Question: I have some points in my data and I am trying to find the mean (arithmetic mean) distance to a target point.
I am taking two routes here:
One, using the <URL> formula to compute the distance between each point to the target and then getting a mean distance of those distance values.
Other, find the mean point of all points and then find the distance between this mean point and the target point.
I am not sure which approach is correct (both give different answers) if I want to get the average distance of all points to a target point?
My target point is in green and mean point is in red.
Following is my R code:
'''
# three data points
a <- c(1.6, 2.3, 3.4)
b <- c(3.1, 4.1, 0.5)
# target point
t_x <- 1.1
t_y <- 0.1
df <- data.frame("x" = a, "y" = b)
# mean of the distances
df$distance <- sqrt(((df$x - t_x)^2) + ((df$y - t_y)^2))
print(mean(df$distance))
# distance from the mean point to the target
mean_x <- mean(df$x)
mean_y <- mean(df$y)
print(sqrt((mean_x - t_x)^2 + (mean_y - t_y)^2))
# plotting all
ggplot(df, aes(x = x, y = y)) +
geom_point() +
coord_cartesian(xlim = c(-5,5), ylim = c(-5,5)) +
geom_point(aes(x=mean_x, y=mean_y), color = "red") +
geom_point(aes(x=t_x, y=t_y), color = "green")
'''

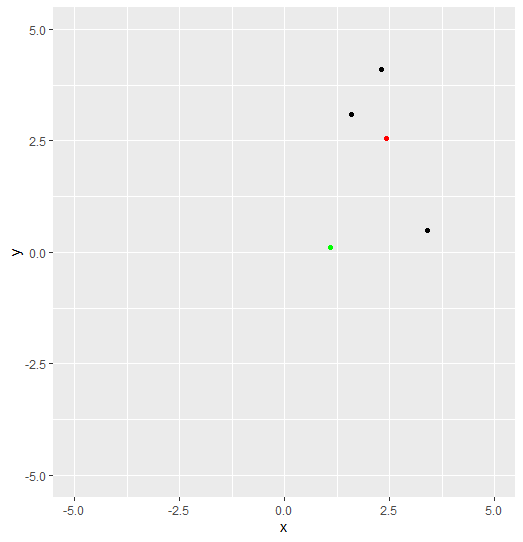
Answer: Just consider the case with one target point and two other points
<URL>
'''
Target: (0,0)
Point1: (-1,0)
Point2: (1, 0)
'''
If you take the average of Points 1 and 2, you get (0,0) so the average distance to the target is 0. But the distance from each of the points to the target is 1 so the mean distance in 1. In general these two calcuations are quite different
<URL>
It really just comes down to how you define the problem. In this example, do you expect the answer to be 0 or 1.